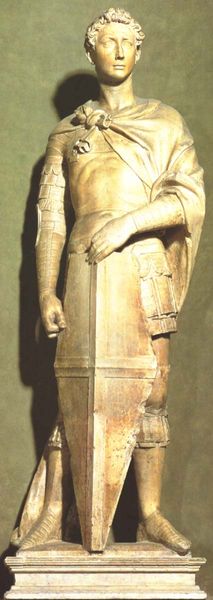
Titel: Hl. Georg
Künstler: Donatello
Institution: Florenz, Bargello
Schlagwörter: mann, umhang, marmor, arm, arme, falten, knoten, sockel, stein, hals, locken, skulptur, statue, krieg, könig, metall, stola, schild, kreuz, faust, soldat, stiefel, ritter, rüstung, rom, römer, wappen